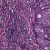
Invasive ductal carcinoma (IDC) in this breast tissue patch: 1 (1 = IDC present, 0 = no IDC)